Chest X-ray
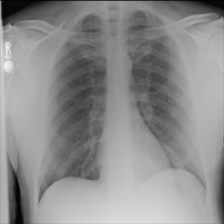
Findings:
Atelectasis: negative
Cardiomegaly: negative
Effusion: negative
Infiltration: negative
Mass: negative
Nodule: negative
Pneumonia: negative
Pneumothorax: negative
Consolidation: negative
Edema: negative
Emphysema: negative
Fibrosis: negative
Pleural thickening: negative
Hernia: negative